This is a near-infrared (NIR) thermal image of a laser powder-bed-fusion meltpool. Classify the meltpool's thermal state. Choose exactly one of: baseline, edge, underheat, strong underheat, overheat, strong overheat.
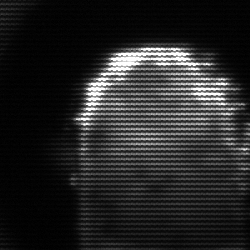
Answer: baseline